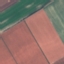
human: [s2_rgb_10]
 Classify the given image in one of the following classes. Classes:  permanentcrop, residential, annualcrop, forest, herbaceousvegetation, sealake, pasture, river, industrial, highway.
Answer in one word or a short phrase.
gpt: AnnualCrop